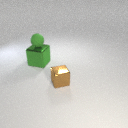
large green metal cube below small green rubber sphere